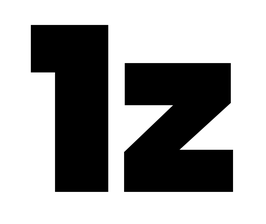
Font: Poppins-Black